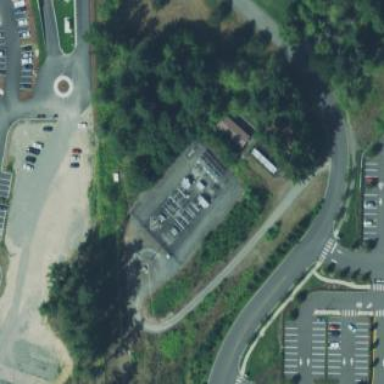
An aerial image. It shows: Distribution level power substation surrounded by fence.